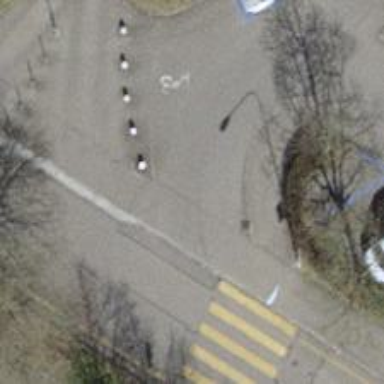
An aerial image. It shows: Unmarked crossing with traffic calming table.